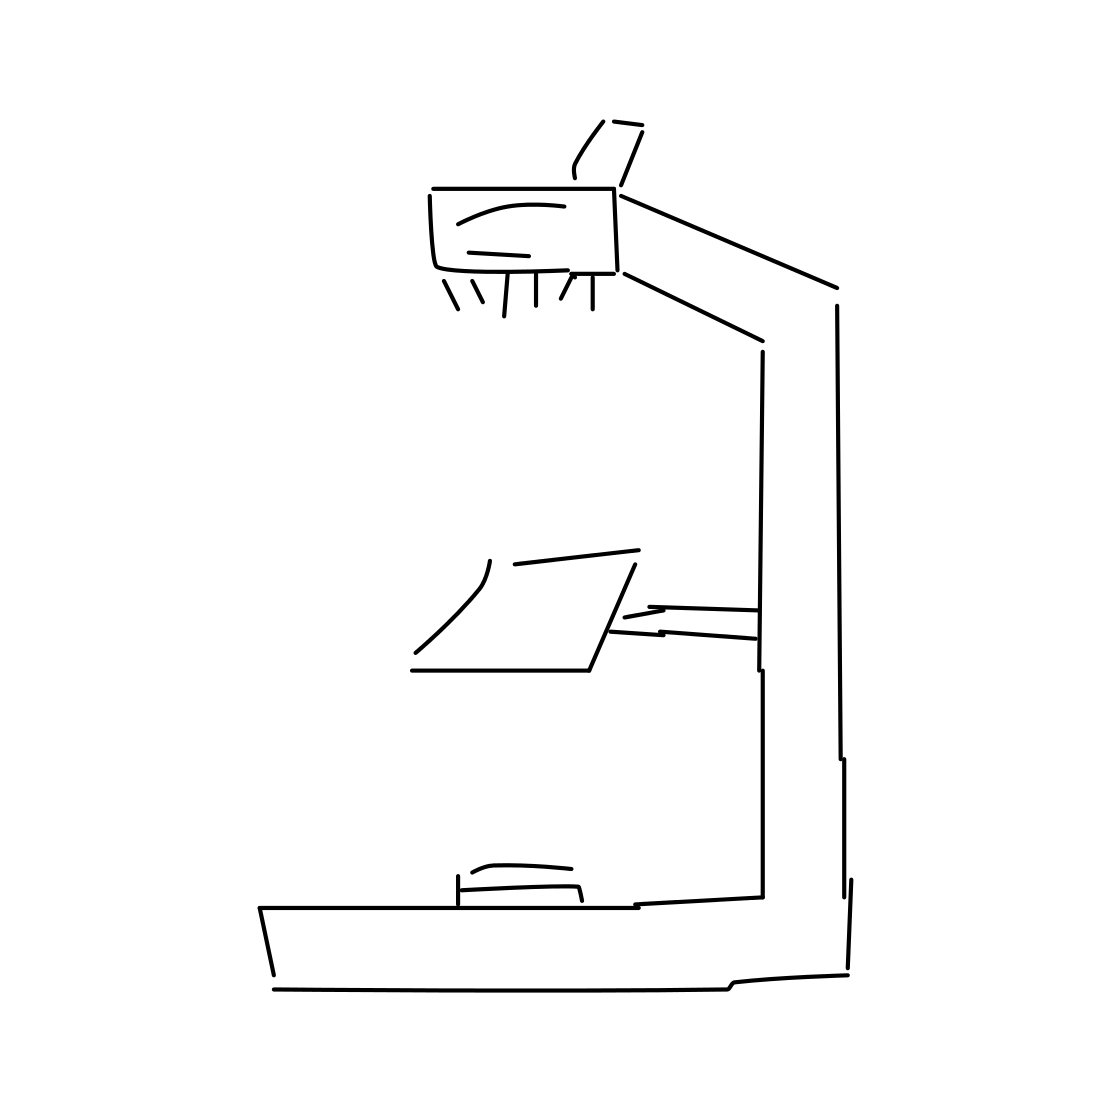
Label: microscope